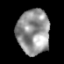
Tissue: prostate
Cell type: Epithelial cells
Senescence score: 0.3257
Nuclear area (px): 1433
Mean DAPI intensity: 147.813